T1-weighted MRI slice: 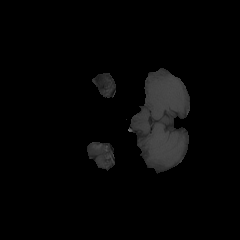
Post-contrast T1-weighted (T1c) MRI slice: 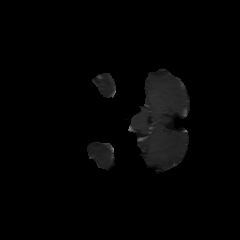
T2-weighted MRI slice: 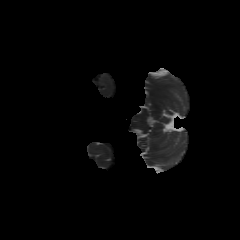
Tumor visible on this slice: no